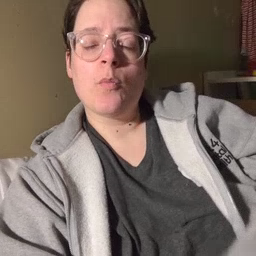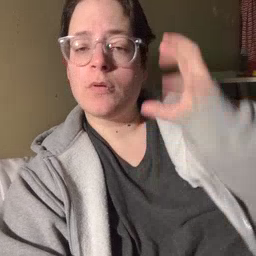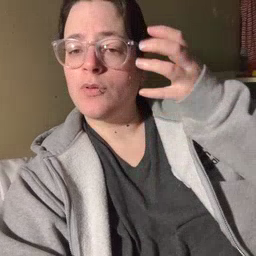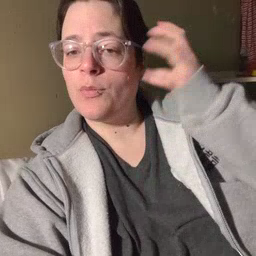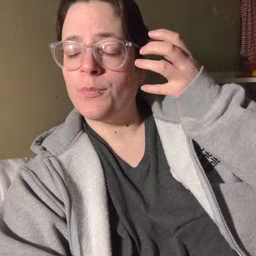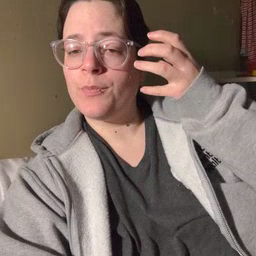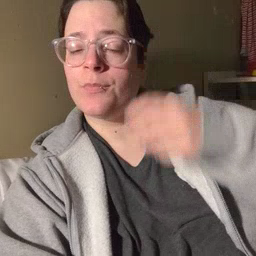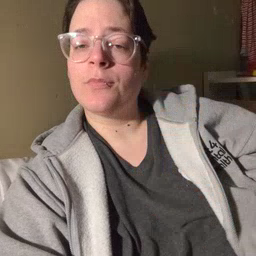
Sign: radio